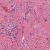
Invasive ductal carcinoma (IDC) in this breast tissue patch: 1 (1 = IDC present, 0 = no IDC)